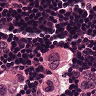
Metastatic tissue present: yes